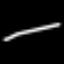
Label: line